Aerial crown-view tile of a tropical tree (Barro Colorado Island, Panama), acquired 20240611:
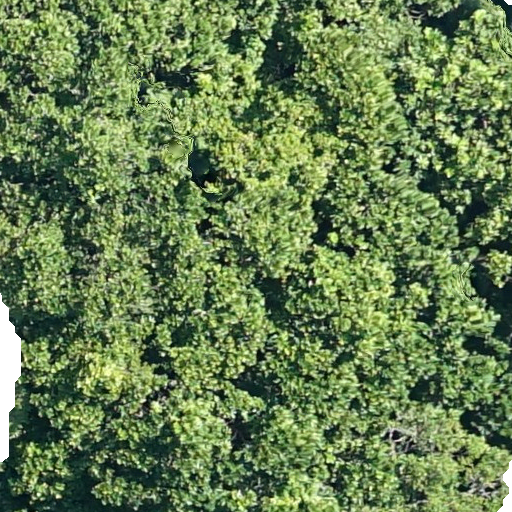
Species: Anacardium excelsum
GBIF accepted scientific name: Anacardium excelsum
Crown area: 629.17 m²